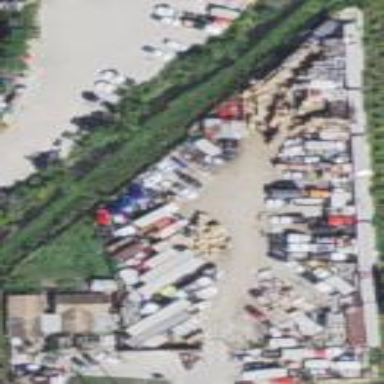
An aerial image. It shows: Scrap yard located in industrial area.